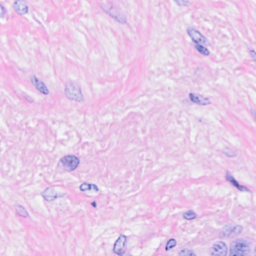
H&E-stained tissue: Breast